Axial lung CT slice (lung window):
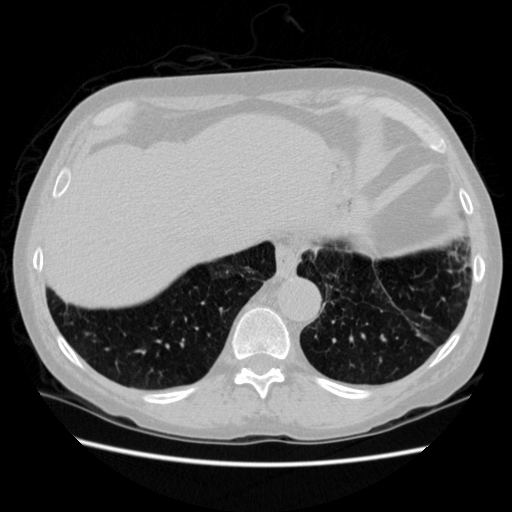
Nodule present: no